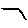
Label: hexagon